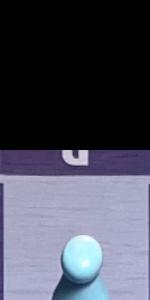
Label: Empty